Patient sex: F
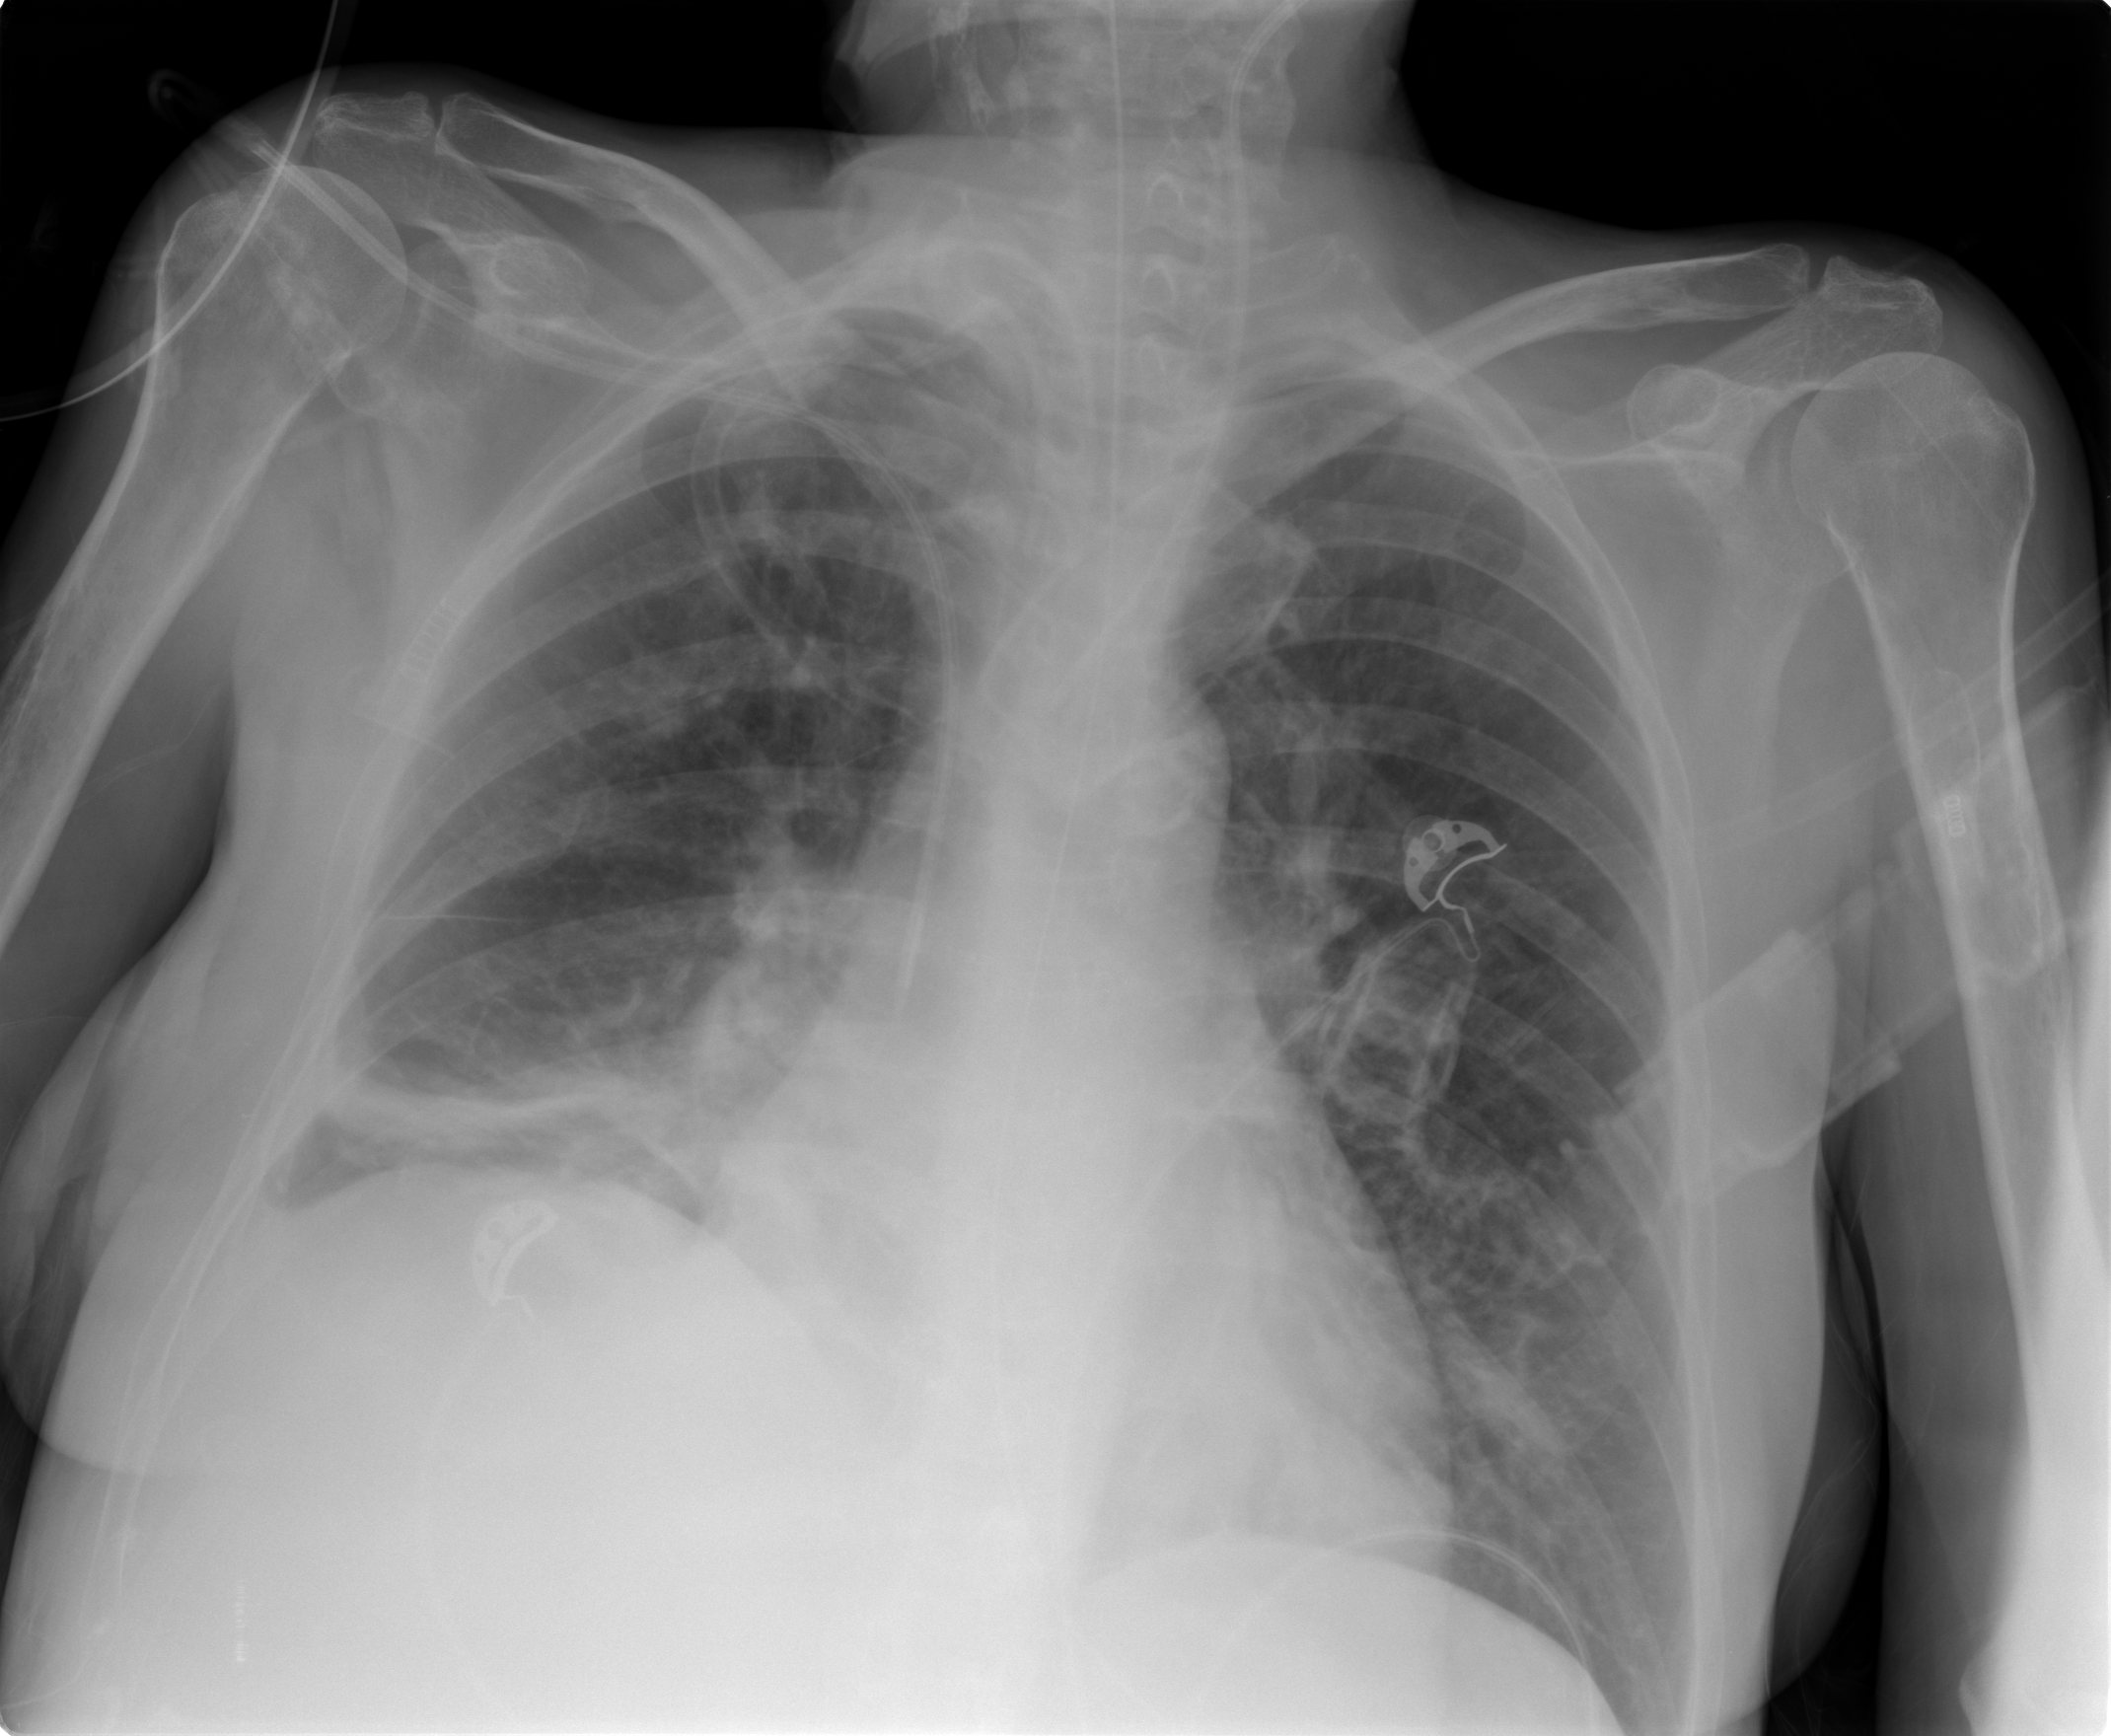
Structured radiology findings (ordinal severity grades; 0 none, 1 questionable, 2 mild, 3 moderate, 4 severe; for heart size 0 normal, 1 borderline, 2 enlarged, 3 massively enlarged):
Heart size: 1
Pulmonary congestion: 0
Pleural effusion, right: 1
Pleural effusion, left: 0
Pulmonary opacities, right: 2
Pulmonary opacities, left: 0
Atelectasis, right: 2
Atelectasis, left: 0